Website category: book
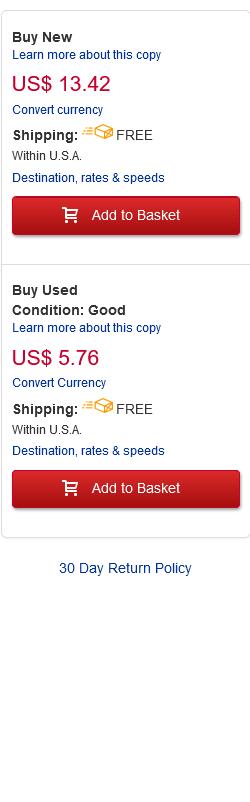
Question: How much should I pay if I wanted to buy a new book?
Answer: US$ 13.42

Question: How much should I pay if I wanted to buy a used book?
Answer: US$ 5.76

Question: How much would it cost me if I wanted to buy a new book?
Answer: US$ 13.42

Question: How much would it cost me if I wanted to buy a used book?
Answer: US$ 5.76

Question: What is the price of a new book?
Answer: US$ 13.42

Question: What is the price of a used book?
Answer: US$ 5.76

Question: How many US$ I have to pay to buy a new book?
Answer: US$ 13.42

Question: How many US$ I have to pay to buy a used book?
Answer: US$ 5.76

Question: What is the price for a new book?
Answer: US$ 13.42

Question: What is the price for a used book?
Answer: US$ 5.76

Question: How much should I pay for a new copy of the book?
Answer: US$ 13.42

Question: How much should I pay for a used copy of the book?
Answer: US$ 5.76

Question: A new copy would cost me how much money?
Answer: US$ 13.42

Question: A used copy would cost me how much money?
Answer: US$ 5.76

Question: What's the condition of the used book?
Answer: Good

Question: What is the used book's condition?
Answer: Good

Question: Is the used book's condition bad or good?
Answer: Good

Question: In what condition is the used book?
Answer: Good

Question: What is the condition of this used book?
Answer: Good

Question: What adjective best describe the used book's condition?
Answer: Good

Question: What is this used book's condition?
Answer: Good

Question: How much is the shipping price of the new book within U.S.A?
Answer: FREE

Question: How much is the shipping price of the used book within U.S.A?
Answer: FREE

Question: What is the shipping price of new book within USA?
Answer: FREE

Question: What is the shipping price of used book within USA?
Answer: FREE

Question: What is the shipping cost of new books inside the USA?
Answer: FREE

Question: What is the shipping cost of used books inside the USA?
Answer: FREE

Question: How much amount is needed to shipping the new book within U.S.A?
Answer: FREE

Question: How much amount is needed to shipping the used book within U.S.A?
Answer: FREE

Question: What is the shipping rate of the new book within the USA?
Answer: FREE

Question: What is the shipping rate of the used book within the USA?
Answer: FREE

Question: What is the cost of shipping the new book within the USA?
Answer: FREE

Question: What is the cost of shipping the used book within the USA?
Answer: FREE

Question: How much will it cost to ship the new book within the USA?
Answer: FREE

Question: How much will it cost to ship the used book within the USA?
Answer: FREE